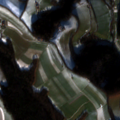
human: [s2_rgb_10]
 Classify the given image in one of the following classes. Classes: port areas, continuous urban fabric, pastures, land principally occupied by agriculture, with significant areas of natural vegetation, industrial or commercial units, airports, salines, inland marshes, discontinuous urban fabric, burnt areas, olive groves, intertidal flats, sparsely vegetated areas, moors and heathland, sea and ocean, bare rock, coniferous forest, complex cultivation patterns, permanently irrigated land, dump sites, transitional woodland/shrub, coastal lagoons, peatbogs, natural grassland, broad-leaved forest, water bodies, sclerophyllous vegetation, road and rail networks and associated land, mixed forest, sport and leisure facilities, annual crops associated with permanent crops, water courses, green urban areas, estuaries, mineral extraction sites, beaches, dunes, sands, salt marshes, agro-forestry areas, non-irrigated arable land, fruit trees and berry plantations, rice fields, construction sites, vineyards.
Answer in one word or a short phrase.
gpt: non-irrigated arable land, land principally occupied by agriculture, with significant areas of natural vegetation, mixed forest